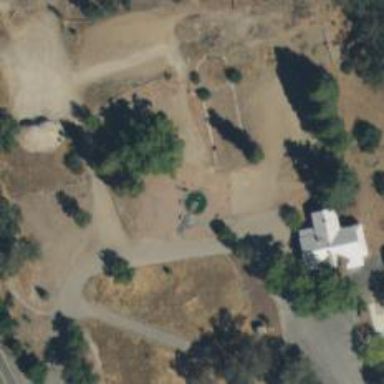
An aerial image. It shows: Historical site featuring war memorial.